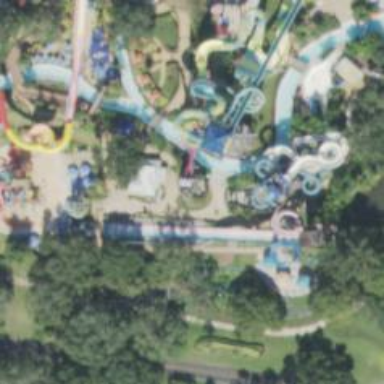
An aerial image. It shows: Water slide attraction.